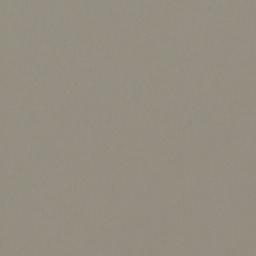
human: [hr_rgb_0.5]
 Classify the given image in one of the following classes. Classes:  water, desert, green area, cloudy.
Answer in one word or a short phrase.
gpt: cloudy